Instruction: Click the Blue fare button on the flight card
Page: flights
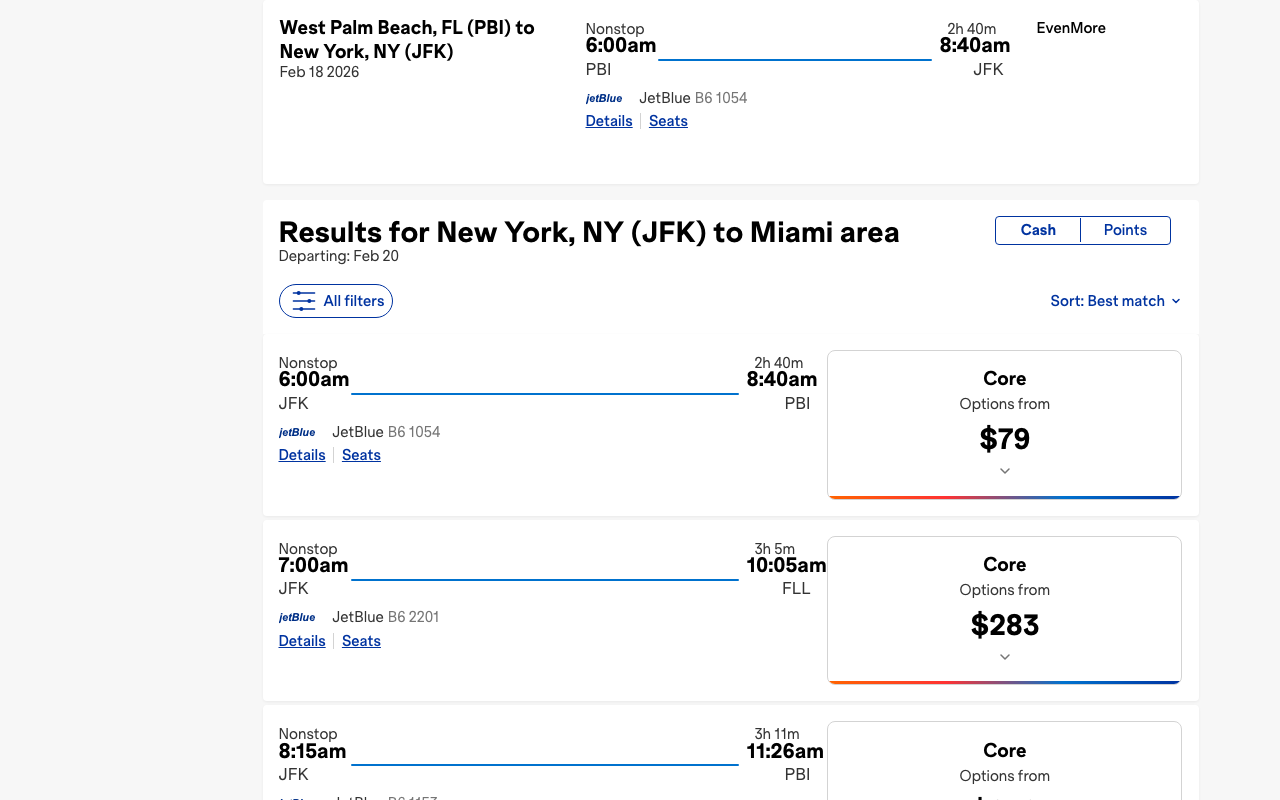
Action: click